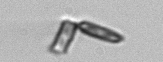
Label: Thalassionema